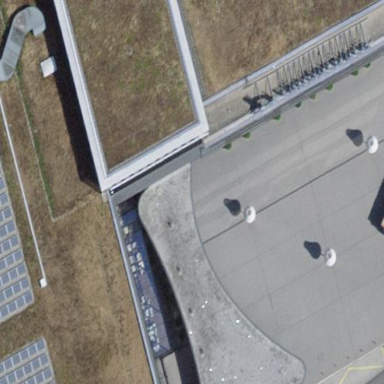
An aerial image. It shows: View of roof of building.